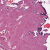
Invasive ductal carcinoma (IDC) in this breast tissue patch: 0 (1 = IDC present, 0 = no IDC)